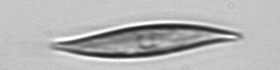
Label: Pleurosigma